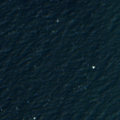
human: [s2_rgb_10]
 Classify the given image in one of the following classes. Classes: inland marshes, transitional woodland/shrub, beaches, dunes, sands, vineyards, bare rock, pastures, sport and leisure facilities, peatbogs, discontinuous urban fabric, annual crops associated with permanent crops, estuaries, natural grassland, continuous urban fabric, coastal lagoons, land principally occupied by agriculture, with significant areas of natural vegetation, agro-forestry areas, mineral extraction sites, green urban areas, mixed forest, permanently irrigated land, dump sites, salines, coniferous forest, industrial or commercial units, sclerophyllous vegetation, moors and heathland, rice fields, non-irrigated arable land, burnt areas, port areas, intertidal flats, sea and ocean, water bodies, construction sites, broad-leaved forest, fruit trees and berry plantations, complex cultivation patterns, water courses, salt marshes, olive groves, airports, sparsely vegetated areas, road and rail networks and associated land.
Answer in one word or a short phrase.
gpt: sea and ocean